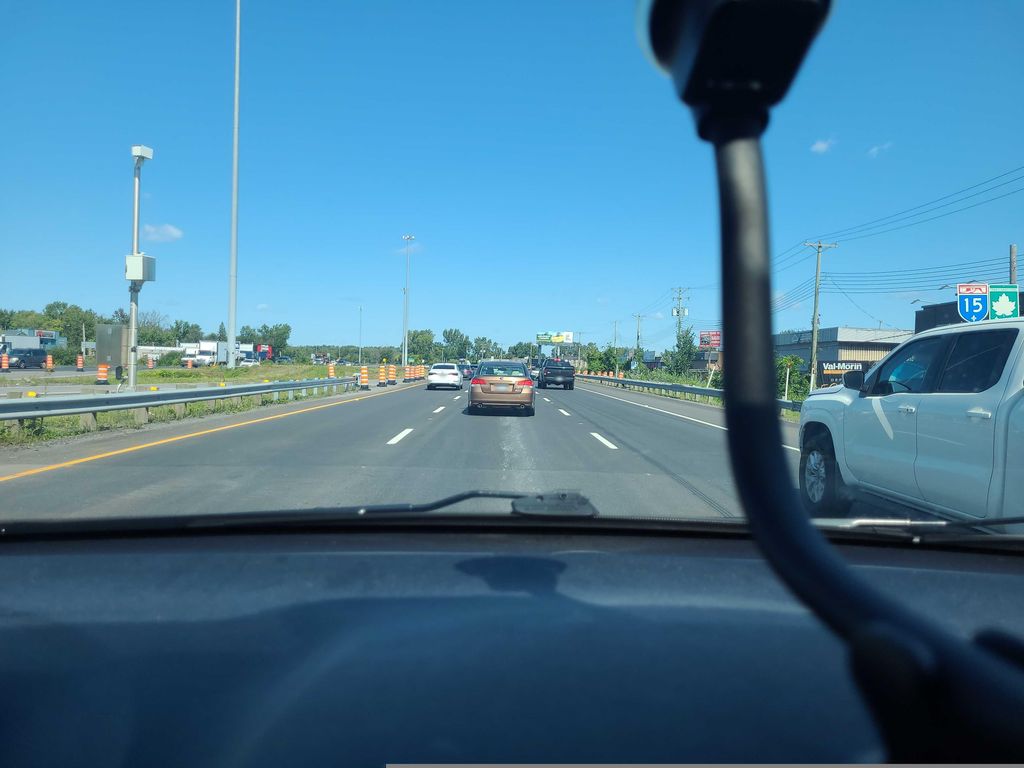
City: montreal